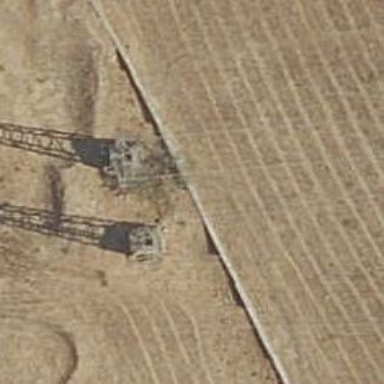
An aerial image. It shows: Lattice structure tower used for power transmission.